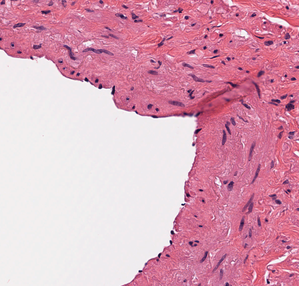
Tumor epithelial tissue: no
Tumor-associated stroma tissue: yes
Normal tissue: no